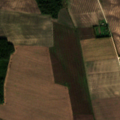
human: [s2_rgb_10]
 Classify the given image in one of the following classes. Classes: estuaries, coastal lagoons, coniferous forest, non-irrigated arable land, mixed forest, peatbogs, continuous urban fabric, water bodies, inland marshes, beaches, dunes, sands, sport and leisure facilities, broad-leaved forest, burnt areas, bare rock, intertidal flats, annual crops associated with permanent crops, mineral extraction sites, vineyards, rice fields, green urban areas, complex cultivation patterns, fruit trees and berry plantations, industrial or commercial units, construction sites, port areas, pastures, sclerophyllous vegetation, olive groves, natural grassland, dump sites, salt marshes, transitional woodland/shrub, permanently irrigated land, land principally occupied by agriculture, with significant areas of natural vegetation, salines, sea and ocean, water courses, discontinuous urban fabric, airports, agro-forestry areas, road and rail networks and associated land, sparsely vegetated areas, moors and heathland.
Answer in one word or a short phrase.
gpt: non-irrigated arable land, broad-leaved forest, transitional woodland/shrub